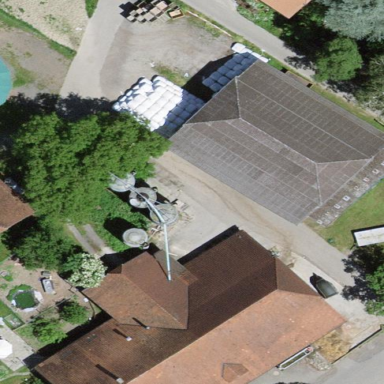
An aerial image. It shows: Farm building.